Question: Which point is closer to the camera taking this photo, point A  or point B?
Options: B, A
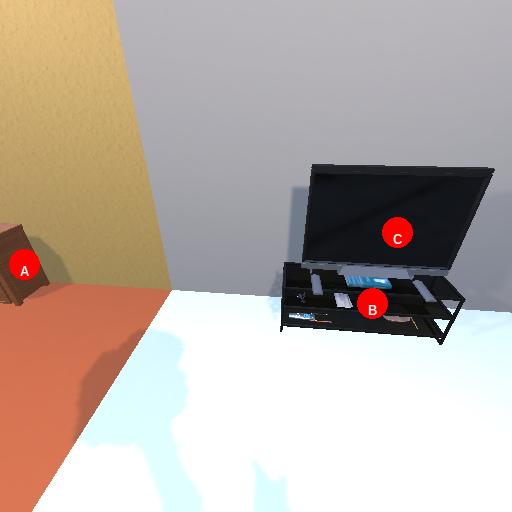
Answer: B